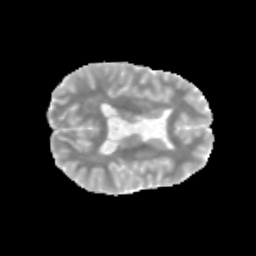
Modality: MD
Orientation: axial
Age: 12
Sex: male
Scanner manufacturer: siemens
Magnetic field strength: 3 T
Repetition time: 3.8 s
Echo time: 0.07 s